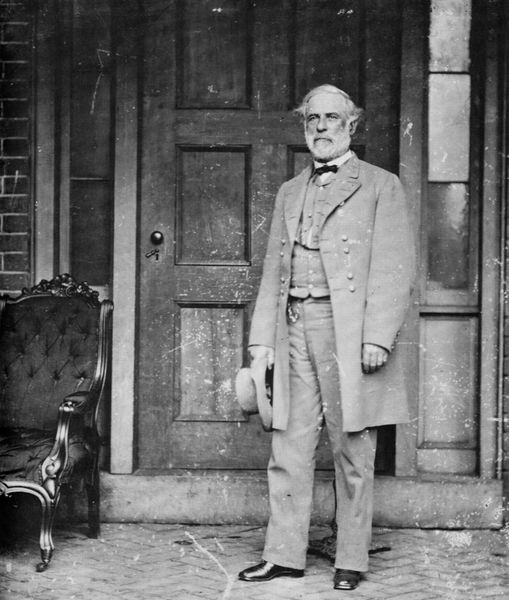
Titel: Robert E. Lee
Künstler: Mathew B. Brady
Schlagwörter: mann, finger, hut, stirn, tür, haus, alt, anzug, bart, bildnis, herr, portrait, porträt, mantel, sessel, parkett, schuhe, kette, mauer, maler, stufe, knöpfe, fliege, tor, foto, fotografie, eingang, fugen, schwarz-weiss, künstler, bürger, ganzkörper, wissenschaftler, photo, türknauf, uhrkette, wams, meister, haustür, direktor, fischgrät, ganzkörperportrait, gefache, 1900, 1880, 1890, flot, fischkrätenparkett